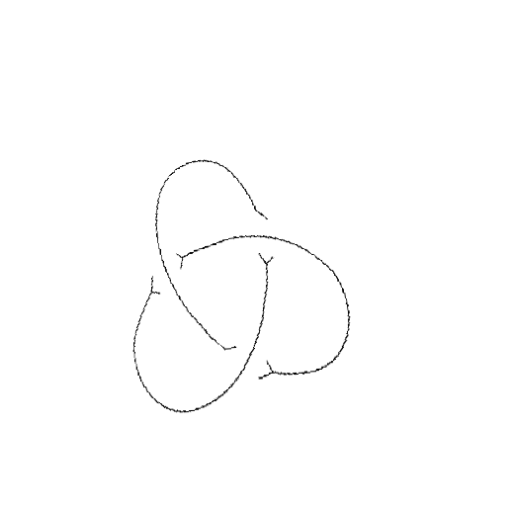
Crossing number: 3